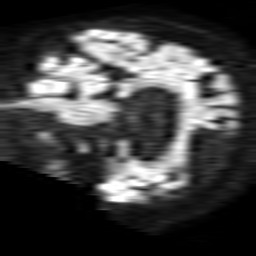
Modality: TRACE
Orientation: sagittal
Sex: female
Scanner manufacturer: philips
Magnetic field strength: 1.5 T
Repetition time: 3.389 s
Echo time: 0.06899 s